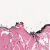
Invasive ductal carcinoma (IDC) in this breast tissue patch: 0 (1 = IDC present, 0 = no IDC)